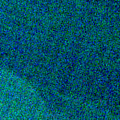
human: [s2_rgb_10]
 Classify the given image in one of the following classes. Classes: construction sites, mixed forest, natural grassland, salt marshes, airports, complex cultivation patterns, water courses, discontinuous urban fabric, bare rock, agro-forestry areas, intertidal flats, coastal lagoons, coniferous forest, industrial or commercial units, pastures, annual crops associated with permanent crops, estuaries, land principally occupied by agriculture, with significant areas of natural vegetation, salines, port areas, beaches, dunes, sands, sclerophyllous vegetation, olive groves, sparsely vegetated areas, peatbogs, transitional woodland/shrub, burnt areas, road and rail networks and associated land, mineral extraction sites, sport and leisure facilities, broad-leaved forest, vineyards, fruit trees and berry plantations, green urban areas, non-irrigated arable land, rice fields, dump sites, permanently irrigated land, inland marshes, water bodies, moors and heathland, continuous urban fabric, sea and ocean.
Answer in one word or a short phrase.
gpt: sea and ocean